五年级 · 算术
你能写出这样的数吗?

这样的数有( ) 和( )。
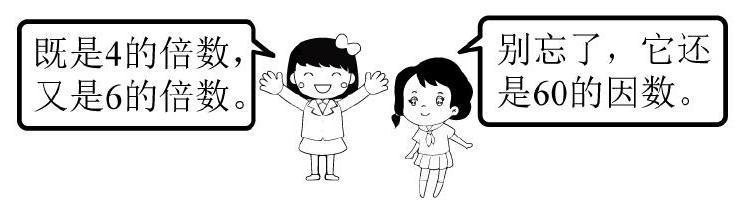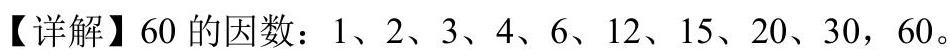
答案: 解$12 \quad 60$

【分析】找一个数的因数的方法: 列乘法算式找因数, 按照从小到大的顺序, 一组一组地写出所有积是这个数的乘法算式, 乘法算式中的两个因数就是这个数的因数。找一个数的倍数的方法:列乘法算式找倍数, 按照从小到大的顺序, 一组一组地写出这个数与非 0 自然数的乘法算式, 乘法算式中的积就是这个数的倍数。据此写出 60 的所有因数, 再写出 60 以内 4 和 6 的倍数, 同时满足这 3 个条件的数即可。

4 的倍数: $4 、 8 、 12 、 16 、 20 、 24 、 28 、 32 、 36 、 40 、 44 、 48 、 52 、 56 、 60$ 。

6 的倍数: $6 、 12 、 18 、 24 、 30 、 36 、 42 、 48 、 54 、 60$ 。

所以这样的数有 $12 、 60$ 。

【点睛】此题的解题关键是掌握求一个数的因数和倍数的方法。